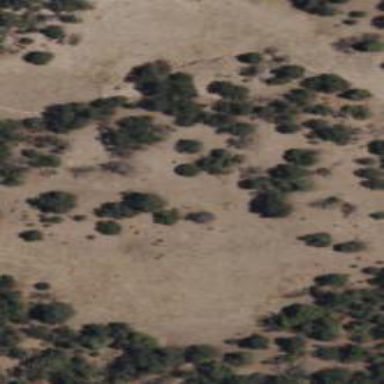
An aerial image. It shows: Patch of scrub vegetation.